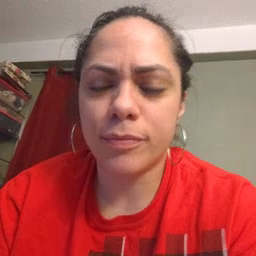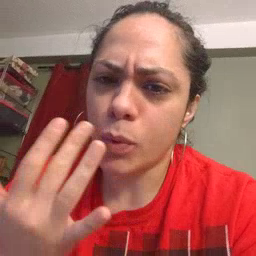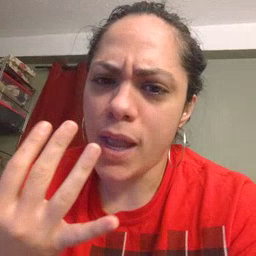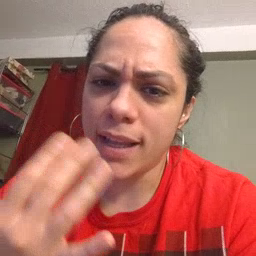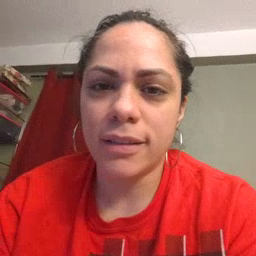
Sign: wait